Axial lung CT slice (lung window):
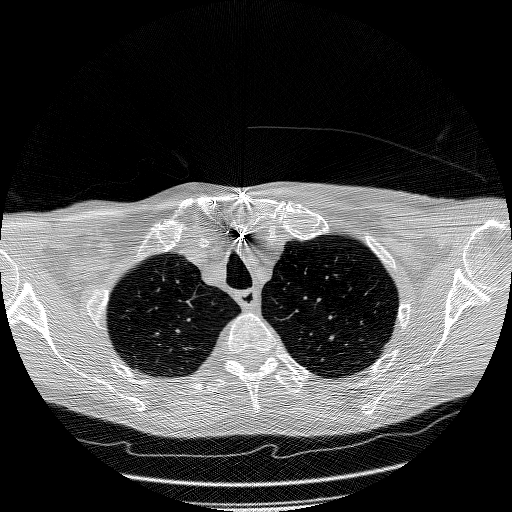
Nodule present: no